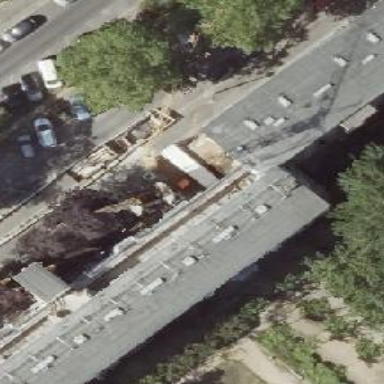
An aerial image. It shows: Footway tunnel passing through building.